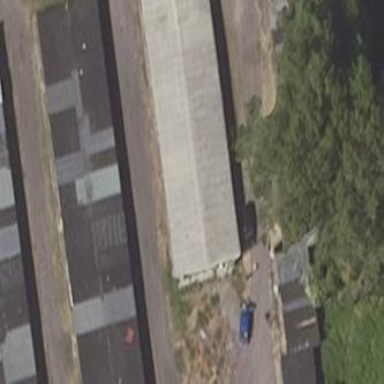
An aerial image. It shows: Group of garages.